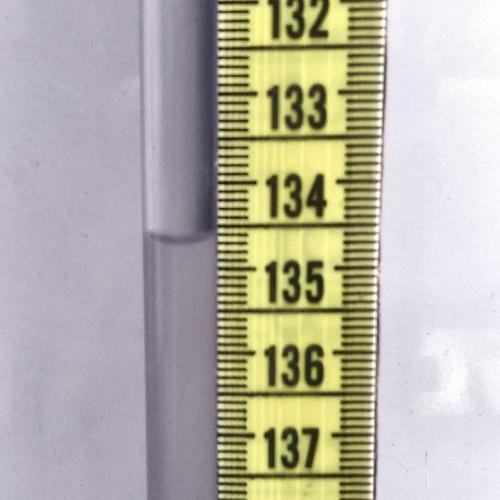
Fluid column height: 134.7 cm